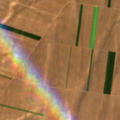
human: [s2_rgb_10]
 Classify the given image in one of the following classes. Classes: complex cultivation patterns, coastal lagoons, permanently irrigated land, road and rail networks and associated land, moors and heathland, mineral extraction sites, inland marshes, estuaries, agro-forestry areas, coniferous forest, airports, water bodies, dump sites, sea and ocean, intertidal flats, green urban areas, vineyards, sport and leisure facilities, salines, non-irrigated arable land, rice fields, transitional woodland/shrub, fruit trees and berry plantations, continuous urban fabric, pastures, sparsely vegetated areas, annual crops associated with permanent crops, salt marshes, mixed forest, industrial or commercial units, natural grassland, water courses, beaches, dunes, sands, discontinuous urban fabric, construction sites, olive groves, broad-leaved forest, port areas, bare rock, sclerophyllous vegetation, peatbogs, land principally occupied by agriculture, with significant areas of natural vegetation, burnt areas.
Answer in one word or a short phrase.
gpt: non-irrigated arable land